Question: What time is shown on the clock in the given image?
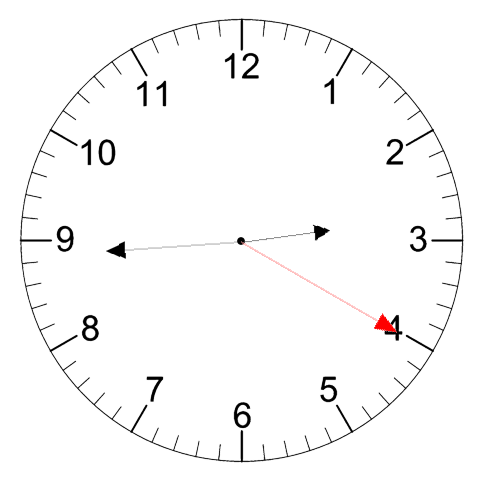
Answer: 02:44:20